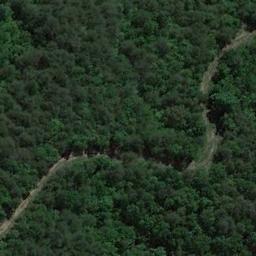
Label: forest